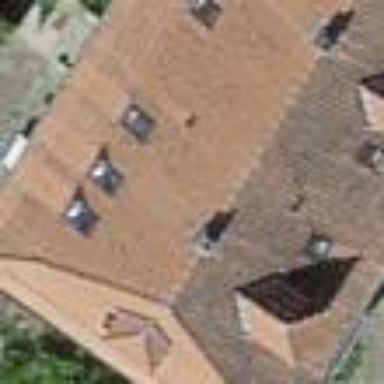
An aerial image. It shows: Residential building with hipped roof made of maroon roof tiles. The roof tiles are placed across the hipped shape of the roof.